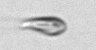
Label: Cryptophyta